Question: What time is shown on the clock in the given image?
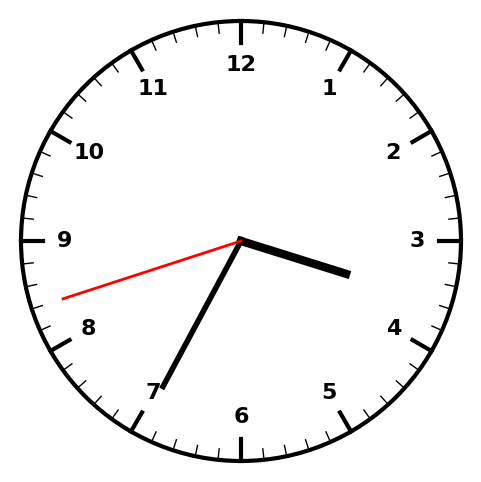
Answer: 03:34:42